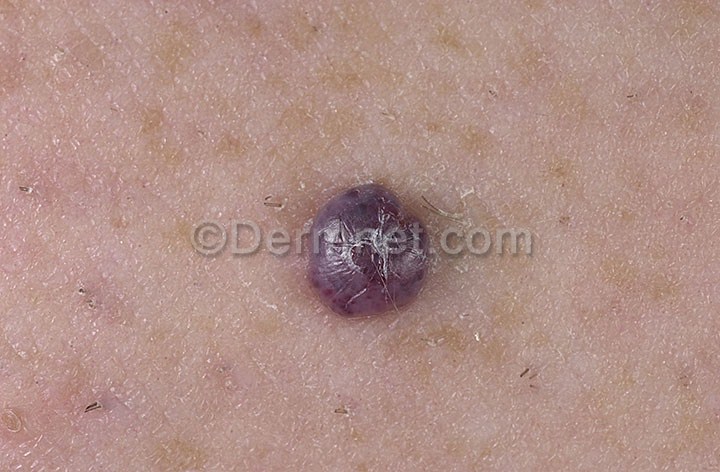
Disease: Vascular Tumors